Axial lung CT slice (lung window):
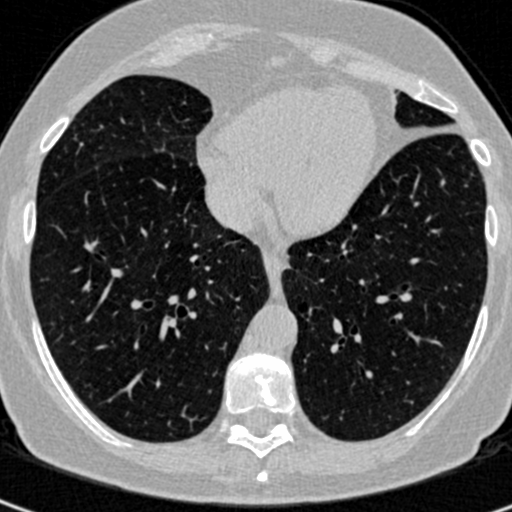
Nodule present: no